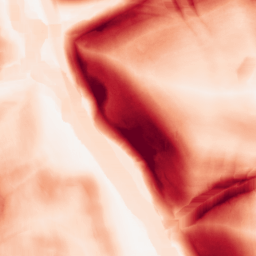
Category: morphological
Decomposition family: morphological_square
Decomposition parameters: operation: gradient
size: 15
Upsampling method: sinc_blackman
Upsampling parameters: scale: 4
kernel_size: 16
Upsampling scale: 4